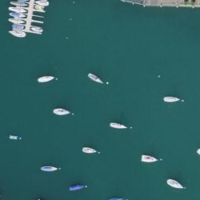
EUNIS habitat code: 14
Species observed at this site:
Corvus corone
Podiceps cristatus
Fulica atra
Anthus spinoletta
Dendrocopos major
Sylvia atricapilla
Spinus spinus
Chroicocephalus ridibundus
Phylloscopus collybita
Larus michahellis
Cygnus olor
Luscinia megarhynchos
Erithacus rubecula
Pica pica
Phoenicurus ochruros
Certhia familiaris
Columba livia
Falco tinnunculus
Corvus corax
Periparus ater
Cyanistes caeruleus
Anas platyrhynchos
Sturnus vulgaris
Chloris chloris
Aythya ferina
Streptopelia decaocto
Troglodytes troglodytes
Aythya fuligula
Fringilla coelebs
Passer domesticus
Carduelis carduelis
Turdus merula
Columba palumbus
Phalacrocorax carbo
Parus major
Hirundo rustica
Milvus migrans
Milvus milvus
Mergus merganser
Motacilla alba
Delichon urbicum